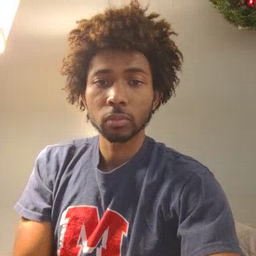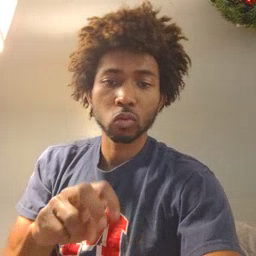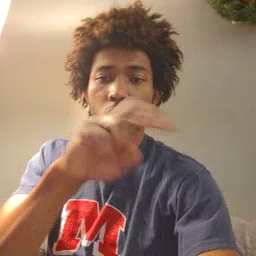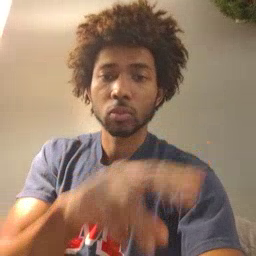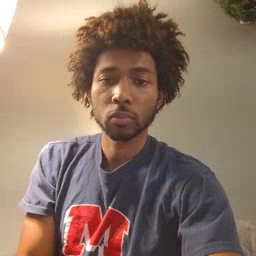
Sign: jump